Question: I'm using 2 activities to parse a Json, in the first activity I pass the name and when I tap on it, it shows me its contacts, and as you can see I have an array of "contatos" with 2 objects.
'''
{
"total": 1,
"dados": [
{
"id": "9",
"id_rm_empresa": "2",
"id_rm_tipo_cliente": "1",
"tipo_pessoa": "PJ",
"cpf": null,
"nome": "Microsoft",
"cnpj": null,
"ie": null,
"suframa": null,
"ramo_de_atividade": null,
"ano_de_fundacao": null,
"informacoes_adicionais": "informacao do clientes",
"enderecos": [
{
"id_rm_endereco": "21",
"endereco": "Rua Rudolph Diesel",
"numero": "174",
"complemento": "",
"bairro": "Industrial",
"cep": "86063-330",
"cidade": "Londrina",
"estado": "Parana",
"tipo_endereco": "Residencial",
"criado": "2013-09-01 07:00:00",
"modificado": "2013-09-03 18:30:31",
"status": "A"
},
{
"id_rm_endereco": "56",
"endereco": "Rua Para",
"numero": "1500",
"complemento": "5 andar",
"bairro": "Centro",
"cep": "86020-400",
"cidade": "Londrina",
"estado": "Parana",
"tipo_endereco": "Comercial",
"criado": "2013-09-01 07:00:00",
"modificado": "2013-09-03 18:30:36",
"status": "A"
}
],
"contatos": [
{
"id_rm_cliente": "10",
"id_rm_contato": "1",
"id_rm_empresa": "2",
"nome": "Bill Gates",
"cargo": "Diretor",
"telefones": [
{
"id_rm_cliente": "10",
"id_rm_contato": "1",
"id_rm_telefone": "4",
"id_rm_empresa": "2",
"tipo": "Trabalho",
"numero": "(22) 2222-2222",
"criado": "2013-09-01 07:00:00",
"modificado": "2013-09-03 18:30:32",
"status": "A"
},
{
"id_rm_cliente": "10",
"id_rm_contato": "1",
"id_rm_telefone": "9",
"id_rm_empresa": "2",
"tipo": "Celular",
"numero": "(44) 4444-4444",
"criado": "2013-09-01 07:00:00",
"modificado": "2013-09-03 18:30:30",
"status": "A"
}
],
"emails": [
{
"id_rm_cliente": "10",
"id_rm_contato": "1",
"id_rm_email": "5",
"id_rm_empresa": "2",
"tipo": "Trabalho",
"email": "steve@apple-teste.com",
"criado": "2013-09-01 07:00:00",
"modificado": "2013-09-03 18:30:30",
"status": "A"
}
],
"criado": "2013-09-01 07:00:00",
"modificado": "2013-09-03 18:30:30",
"status": "A"
},
{
"id_rm_cliente": "10",
"id_rm_contato": "7",
"id_rm_empresa": "2",
"nome": "Linus Torvalds",
"cargo": "Diretor",
"telefones": [
{
"id_rm_cliente": "10",
"id_rm_contato": "1",
"id_rm_telefone": "4",
"id_rm_empresa": "2",
"tipo": "Trabalho",
"numero": "(22) 2222-2222",
"criado": "2013-09-01 07:00:00",
"modificado": "2013-09-03 18:30:30",
"status": "A"
}
],
"emails": [
{
"id_rm_cliente": "10",
"id_rm_contato": "1",
"id_rm_email": "5",
"id_rm_empresa": "2",
"tipo": "Trabalho",
"email": "steve@apple-teste.com",
"criado": "2013-09-01 07:00:00",
"modificado": "2013-09-03 18:30:30",
"status": "A"
}
],
"criado": "2013-09-01 07:00:00",
"modificado": "2013-09-03 18:30:32",
"status": "A"
}
],
"telefones": [
{
"id_rm_empresa": "2",
"id_rm_cliente": "10",
"id_rm_telefone": "1",
"numero": "(43)3025-1355",
"tipo": "Casa",
"criado": "2013-09-01 07:00:00",
"modificado": "2013-09-03 18:30:30",
"status": "A"
},
{
"id_rm_empresa": "2",
"id_rm_cliente": "10",
"id_rm_telefone": "2",
"numero": "(43)3000-6562",
"tipo": "Trabalho",
"criado": "2013-09-01 07:00:00",
"modificado": "2013-09-03 18:30:33",
"status": "A"
}
],
"emails": [
{
"id_rm_cliente": "10",
"id_rm_contato": "1",
"id_rm_email": "82",
"id_rm_empresa": "2",
"tipo": "Trabalho",
"email": "steve@apple-teste.com",
"criado": "2013-09-01 07:00:00",
"modificado": "2013-09-03 18:30:30",
"status": "A"
},
{
"id_rm_cliente": "10",
"id_rm_contato": "1",
"id_rm_email": "12",
"id_rm_empresa": "2",
"tipo": "Trabalho",
"email": "steve@apple-teste.com",
"criado": "2013-09-01 07:00:00",
"modificado": "2013-09-03 18:30:30",
"status": "A"
}
],
"criado": "2013-09-01 07:00:00",
"modificado": "2012-09-04 18:30:37",
"status": "A"
}
]
}
'''
Here is How I'm parsing the Json:
'''
JSONArray dados = json.getJSONArray("dados");
feedList = new ArrayList<ClientesModel>();
contatoList = new ArrayList<ClientesContatosModel>();
// parsing json object
for (int i = 0; i < dados.length(); i++) {
JSONObject item = dados.getJSONObject(i);
ClientesModel mClientesModel = new ClientesModel();
mClientesModel.setId_rm(item.optInt("id"));
mClientesModel.setNome(item.optString("nome"));
mClientesModel.setTipo_pessoa(item.optString("tipo_pessoa"));
mClientesModel.setInformacoes_adicionais(item.optString("informacoes_adicionais"));
mClientesModel.setCpf(item.optString("cpf"));
mClientesModel.setCnpj(item.optString("cnpj"));
feedList.add(mClientesModel);
JSONArray contatos = item.getJSONArray("contatos");
for (int j = 0; j < contatos.length(); j++) {
JSONObject data = contatos.getJSONObject(j);
ClientesContatosModel mClientesContatoModel = new ClientesContatosModel();
mClientesContatoModel.setId_rm(data.optInt("id_rm_cliente"));
mClientesContatoModel.setNomeContato(data.optString("nome"));
mClientesContatoModel.setCargo(data.optString("cargo"));
contatoList.add(mClientesContatoModel);
}
}
'''
And here is how I'm passing the information to another activity:
'''
public void updateList() {
feedListView= (ListView) findViewById(R.id.custom_list);
feedListView.setVisibility(View.VISIBLE);
progressbar.setVisibility(View.GONE);
feedListView.setAdapter(new CustomListAdapter(this, feedList));
final ListView V = (ListView) findViewById(R.id.contato_list);
//V.setVisibility(View.VISIBLE);
V.setAdapter(new ContatosListAdapter(this, contatoList));
feedListView.setOnItemClickListener(new AdapterView.OnItemClickListener() {
@Override
public void onItemClick(AdapterView<?> a, View v, int position, long id) {
ClientesContatosModel newsData = contatoList.get(position);
System.out.println(newsData);
Intent intent = new Intent(FeedListActivity.this, FeedDetailsActivity.class);
intent.putExtra("feed", newsData);
startActivity(intent);
}
});
}
'''
Here is what is happening:
 it is not showing the second contact of the array.
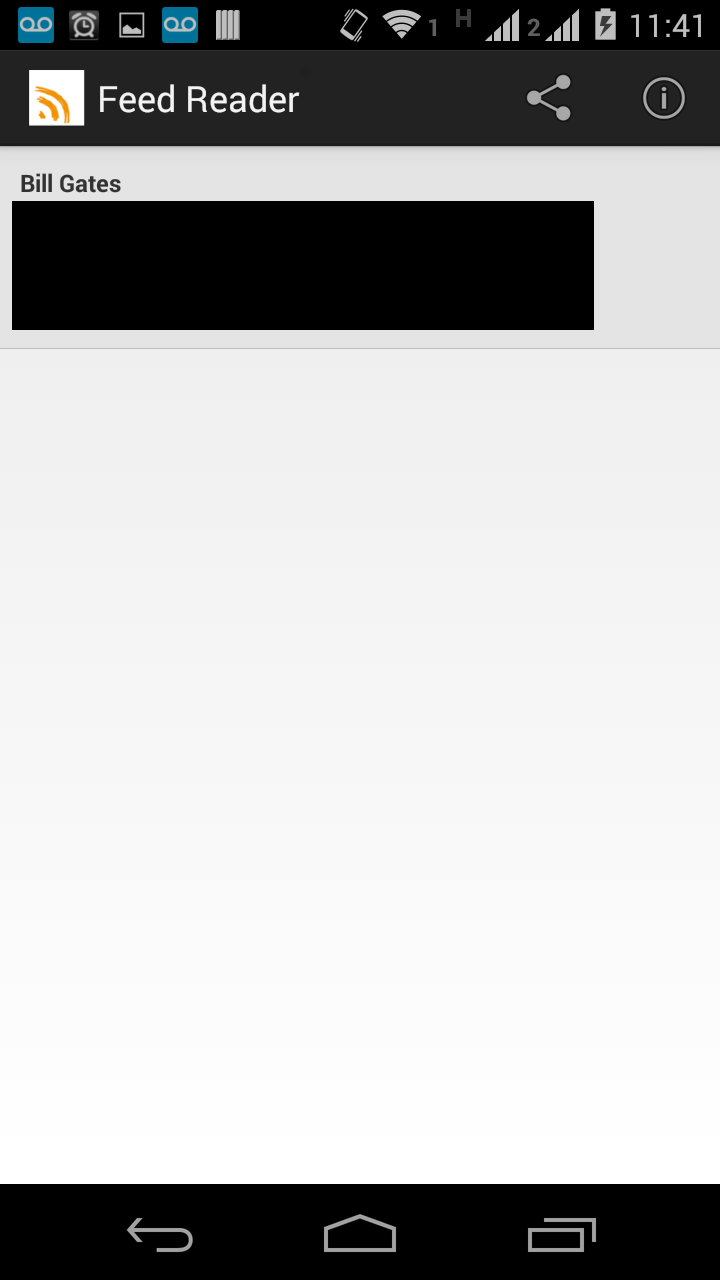
Answer: You have 2 contacts in your array, but you are only passing one of them in the intent. You might want to pass the whole array in the intent and handle that in your FeedDetailsListActivity.